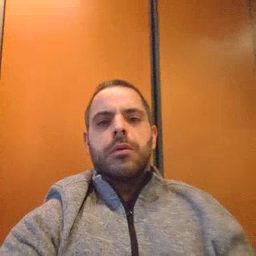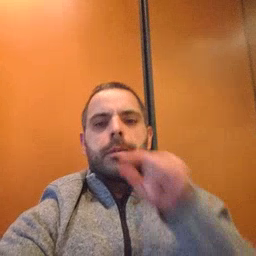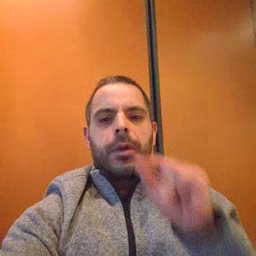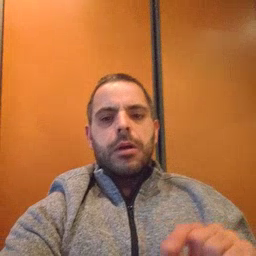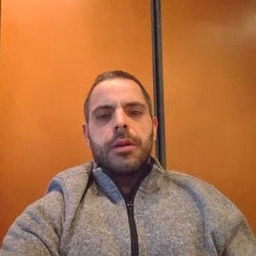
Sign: pen